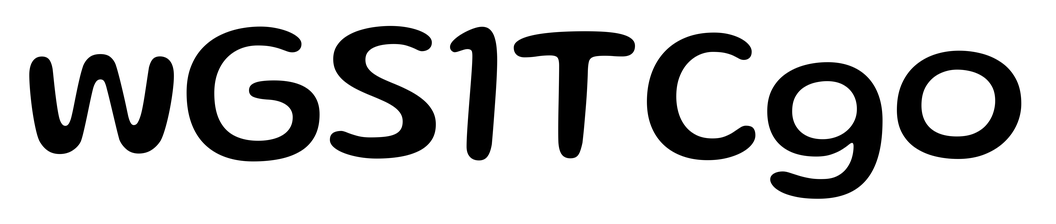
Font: Gluten_Regular